【题型】填空题　【知识点】向量　【难度】medium
如图，在平行四边形$ABCD$中，$E$是对角线$AC$上靠近点$C$的三等分点，点$F$在$BE$上，若$\overrightarrow{AF} = x\overrightarrow{AB} + \frac{1}{3}\overrightarrow{AD}$，则$x = \underline{\quad\quad}$。

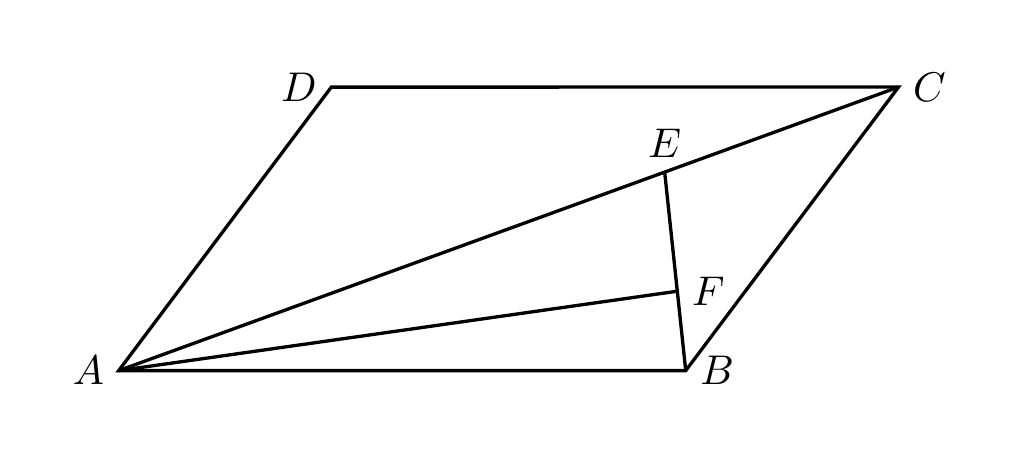
【解答】
\textbf{【答案】} $\boldsymbol{\frac{5}{6}}$

\vspace{0.3cm}

\textbf{【分析】} 根据向量平行四边形法则及线性运算得$\overrightarrow{AF} = \left(\frac{2}{3} + \frac{1}{3}\lambda\right)\overrightarrow{AB} + \left(\frac{2}{3} - \frac{2}{3}\lambda\right)\overrightarrow{AD}$，再利用平面向量基本定理建立方程即可求得参数。

\vspace{0.3cm}

\textbf{【解析】} 由题意可知$\overrightarrow{AE} = \frac{2}{3}\overrightarrow{AC} = \frac{2}{3}(\overrightarrow{AB} + \overrightarrow{AD})$，因为点$F$在$BE$上，
所以
\[
\overrightarrow{AF} = \lambda\overrightarrow{AB} + (1 - \lambda)\overrightarrow{AE} = \left(\frac{2}{3} + \frac{1}{3}\lambda\right)\overrightarrow{AB} + \left(\frac{2}{3} - \frac{2}{3}\lambda\right)\overrightarrow{AD},
\]
所以$\frac{2}{3} - \frac{2}{3}\lambda = \frac{1}{3}$，所以$\lambda = \frac{1}{2}$，所以$x = \frac{2}{3} + \frac{1}{3} \times \frac{1}{2} = \frac{5}{6}$。

故答案为：$\boldsymbol{\frac{5}{6}}$。